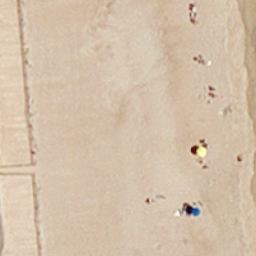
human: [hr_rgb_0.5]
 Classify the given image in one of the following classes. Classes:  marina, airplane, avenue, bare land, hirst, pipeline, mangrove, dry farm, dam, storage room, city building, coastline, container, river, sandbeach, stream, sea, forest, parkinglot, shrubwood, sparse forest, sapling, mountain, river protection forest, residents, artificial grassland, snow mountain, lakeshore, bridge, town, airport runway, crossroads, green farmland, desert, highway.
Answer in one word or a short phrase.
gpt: sandbeach